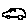
Label: car